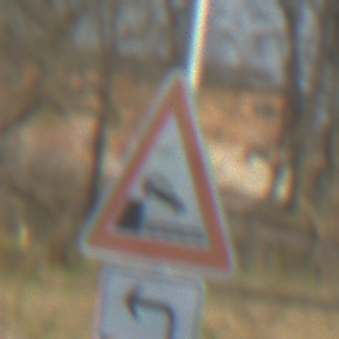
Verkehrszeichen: Ufer
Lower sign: RichtungsangabeDurchPfeile2
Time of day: MorningAfternoon
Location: Outdoor (Suburban)
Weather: PartlyCloudy
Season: NotSpecified
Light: Natural